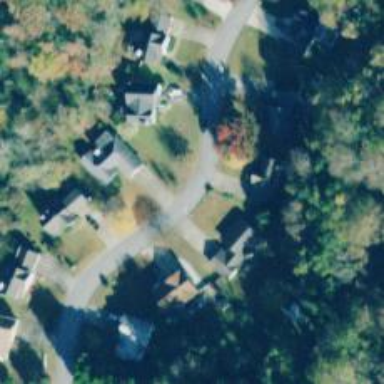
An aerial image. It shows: Asphalt road in residential area.